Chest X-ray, PA view. Patient: 7 years old, sex F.
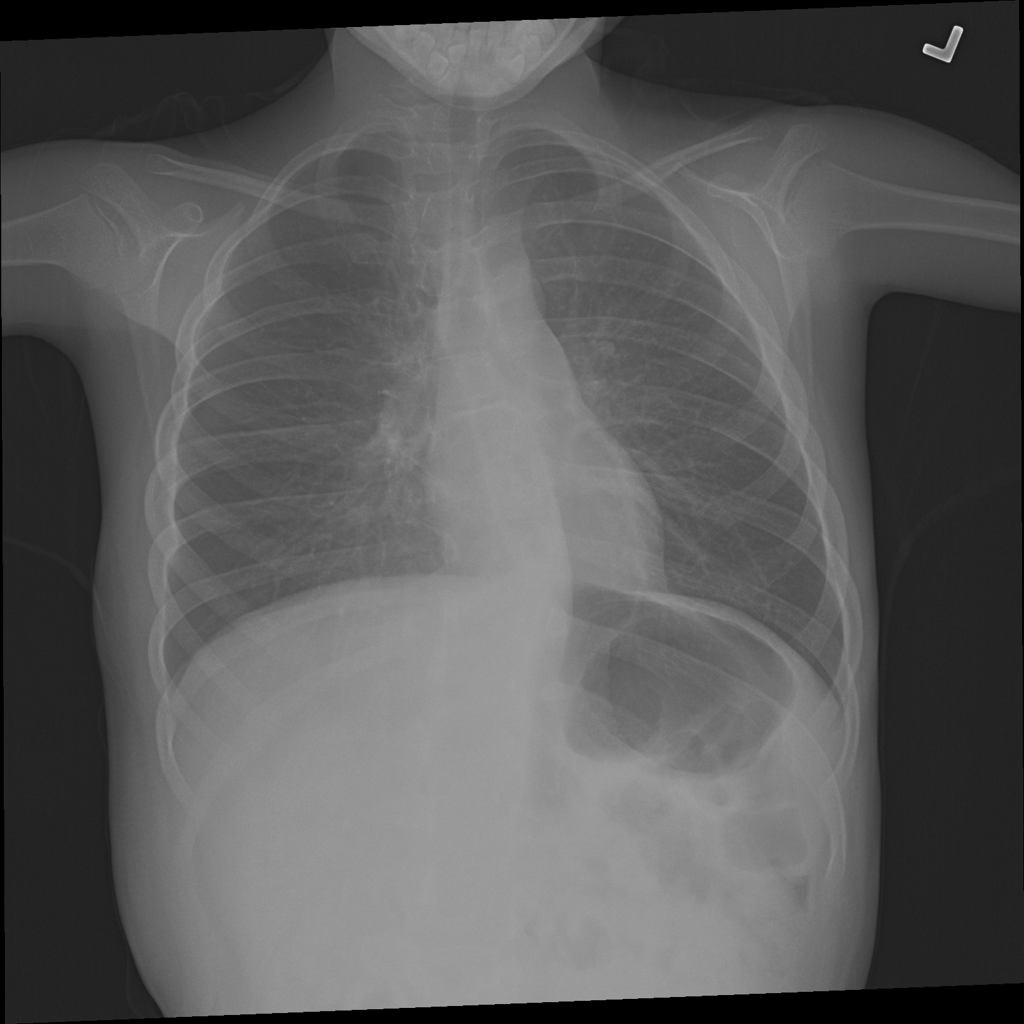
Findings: Infiltration